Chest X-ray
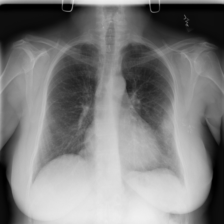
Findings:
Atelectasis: negative
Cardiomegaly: negative
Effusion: positive
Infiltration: negative
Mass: negative
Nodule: negative
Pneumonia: negative
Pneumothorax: negative
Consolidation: negative
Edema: negative
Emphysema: negative
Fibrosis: negative
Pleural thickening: negative
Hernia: negative